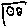
Label: smiley face